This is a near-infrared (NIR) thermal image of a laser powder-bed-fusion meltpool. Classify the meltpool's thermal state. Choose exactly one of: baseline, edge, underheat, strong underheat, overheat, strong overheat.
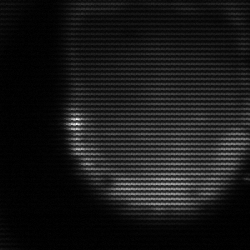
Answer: edge